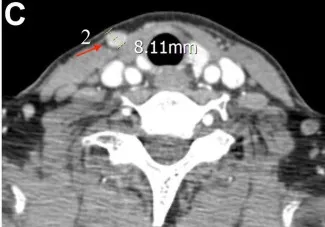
Pre-operative computed tomography findings. Features of three nodules. The three nodules are annotated with black, red, and blue arrows, respectively, and corresponding nodules indicated by the arrow in Figure 1A.
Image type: radiology (ct)